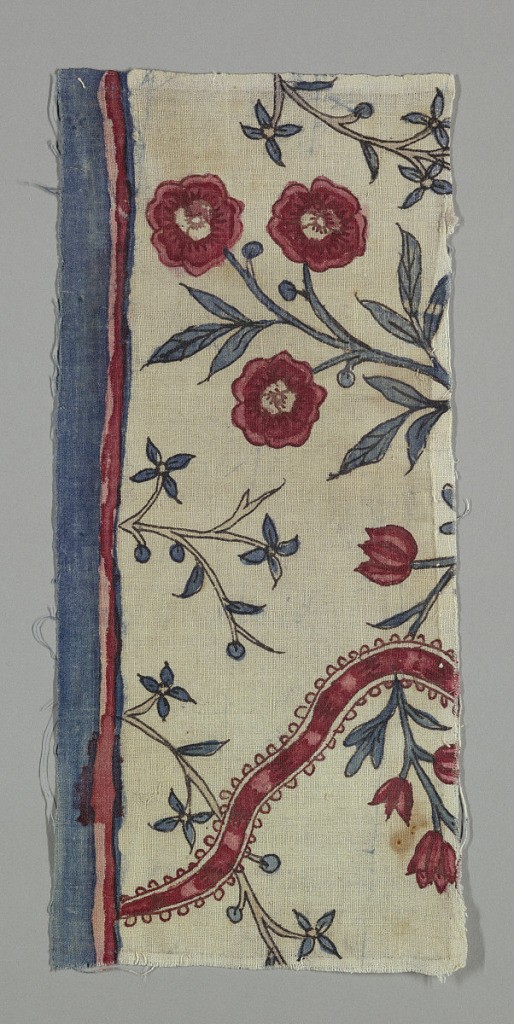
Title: Chintz fragment
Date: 1750–1800
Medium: cotton Technique: mordants for 2 reds and black applied by pen and brush; madder dyed; blue applied by immersion over resist, (chintz) on plain weave
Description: Fragment of a floral and ribbon design on white.